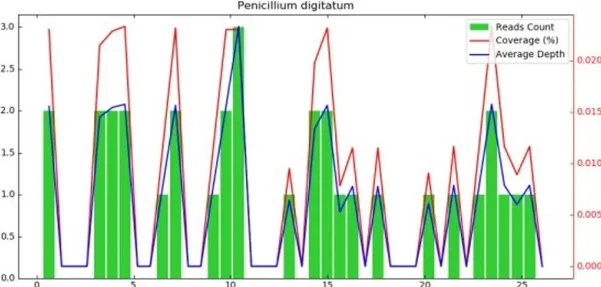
Metagenomic next-generation sequencing. Coverage graph of P. digitatum (36 reads, relative abundance value of 67.92%). The abscissa represents the genome position, the left ordinate is the number of reads of the pathogen aligned on the genome location (The number of map reads shown in green), and the right ordinate is the coverage and average sequencing depth at the corresponding position (coverage and depth, the red and blue lines in the figures).
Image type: chart (chart)